Question: So i got this cool double 'WebCam' that connect to the mac from a single usb cable.
i can see that my mac recognized the cameras as i connect it. i write a little program from 'XCODE' that stream cam video to 'QTCaptureView' in to two QTCaptureViews left and right
'''
[ left cam view ] [ right cam view ]
'''
before i post some code i would like to tell that if i choose one of the cams to be streamed and the face time camera also (for example it could be any other cam instead of the cam that connected to the same port) i get both streamed at the same time.
but if i choose both camera to be projected only one will work.
it could be something that is impossible on the hardware level?
i would really like to hear some ideas.
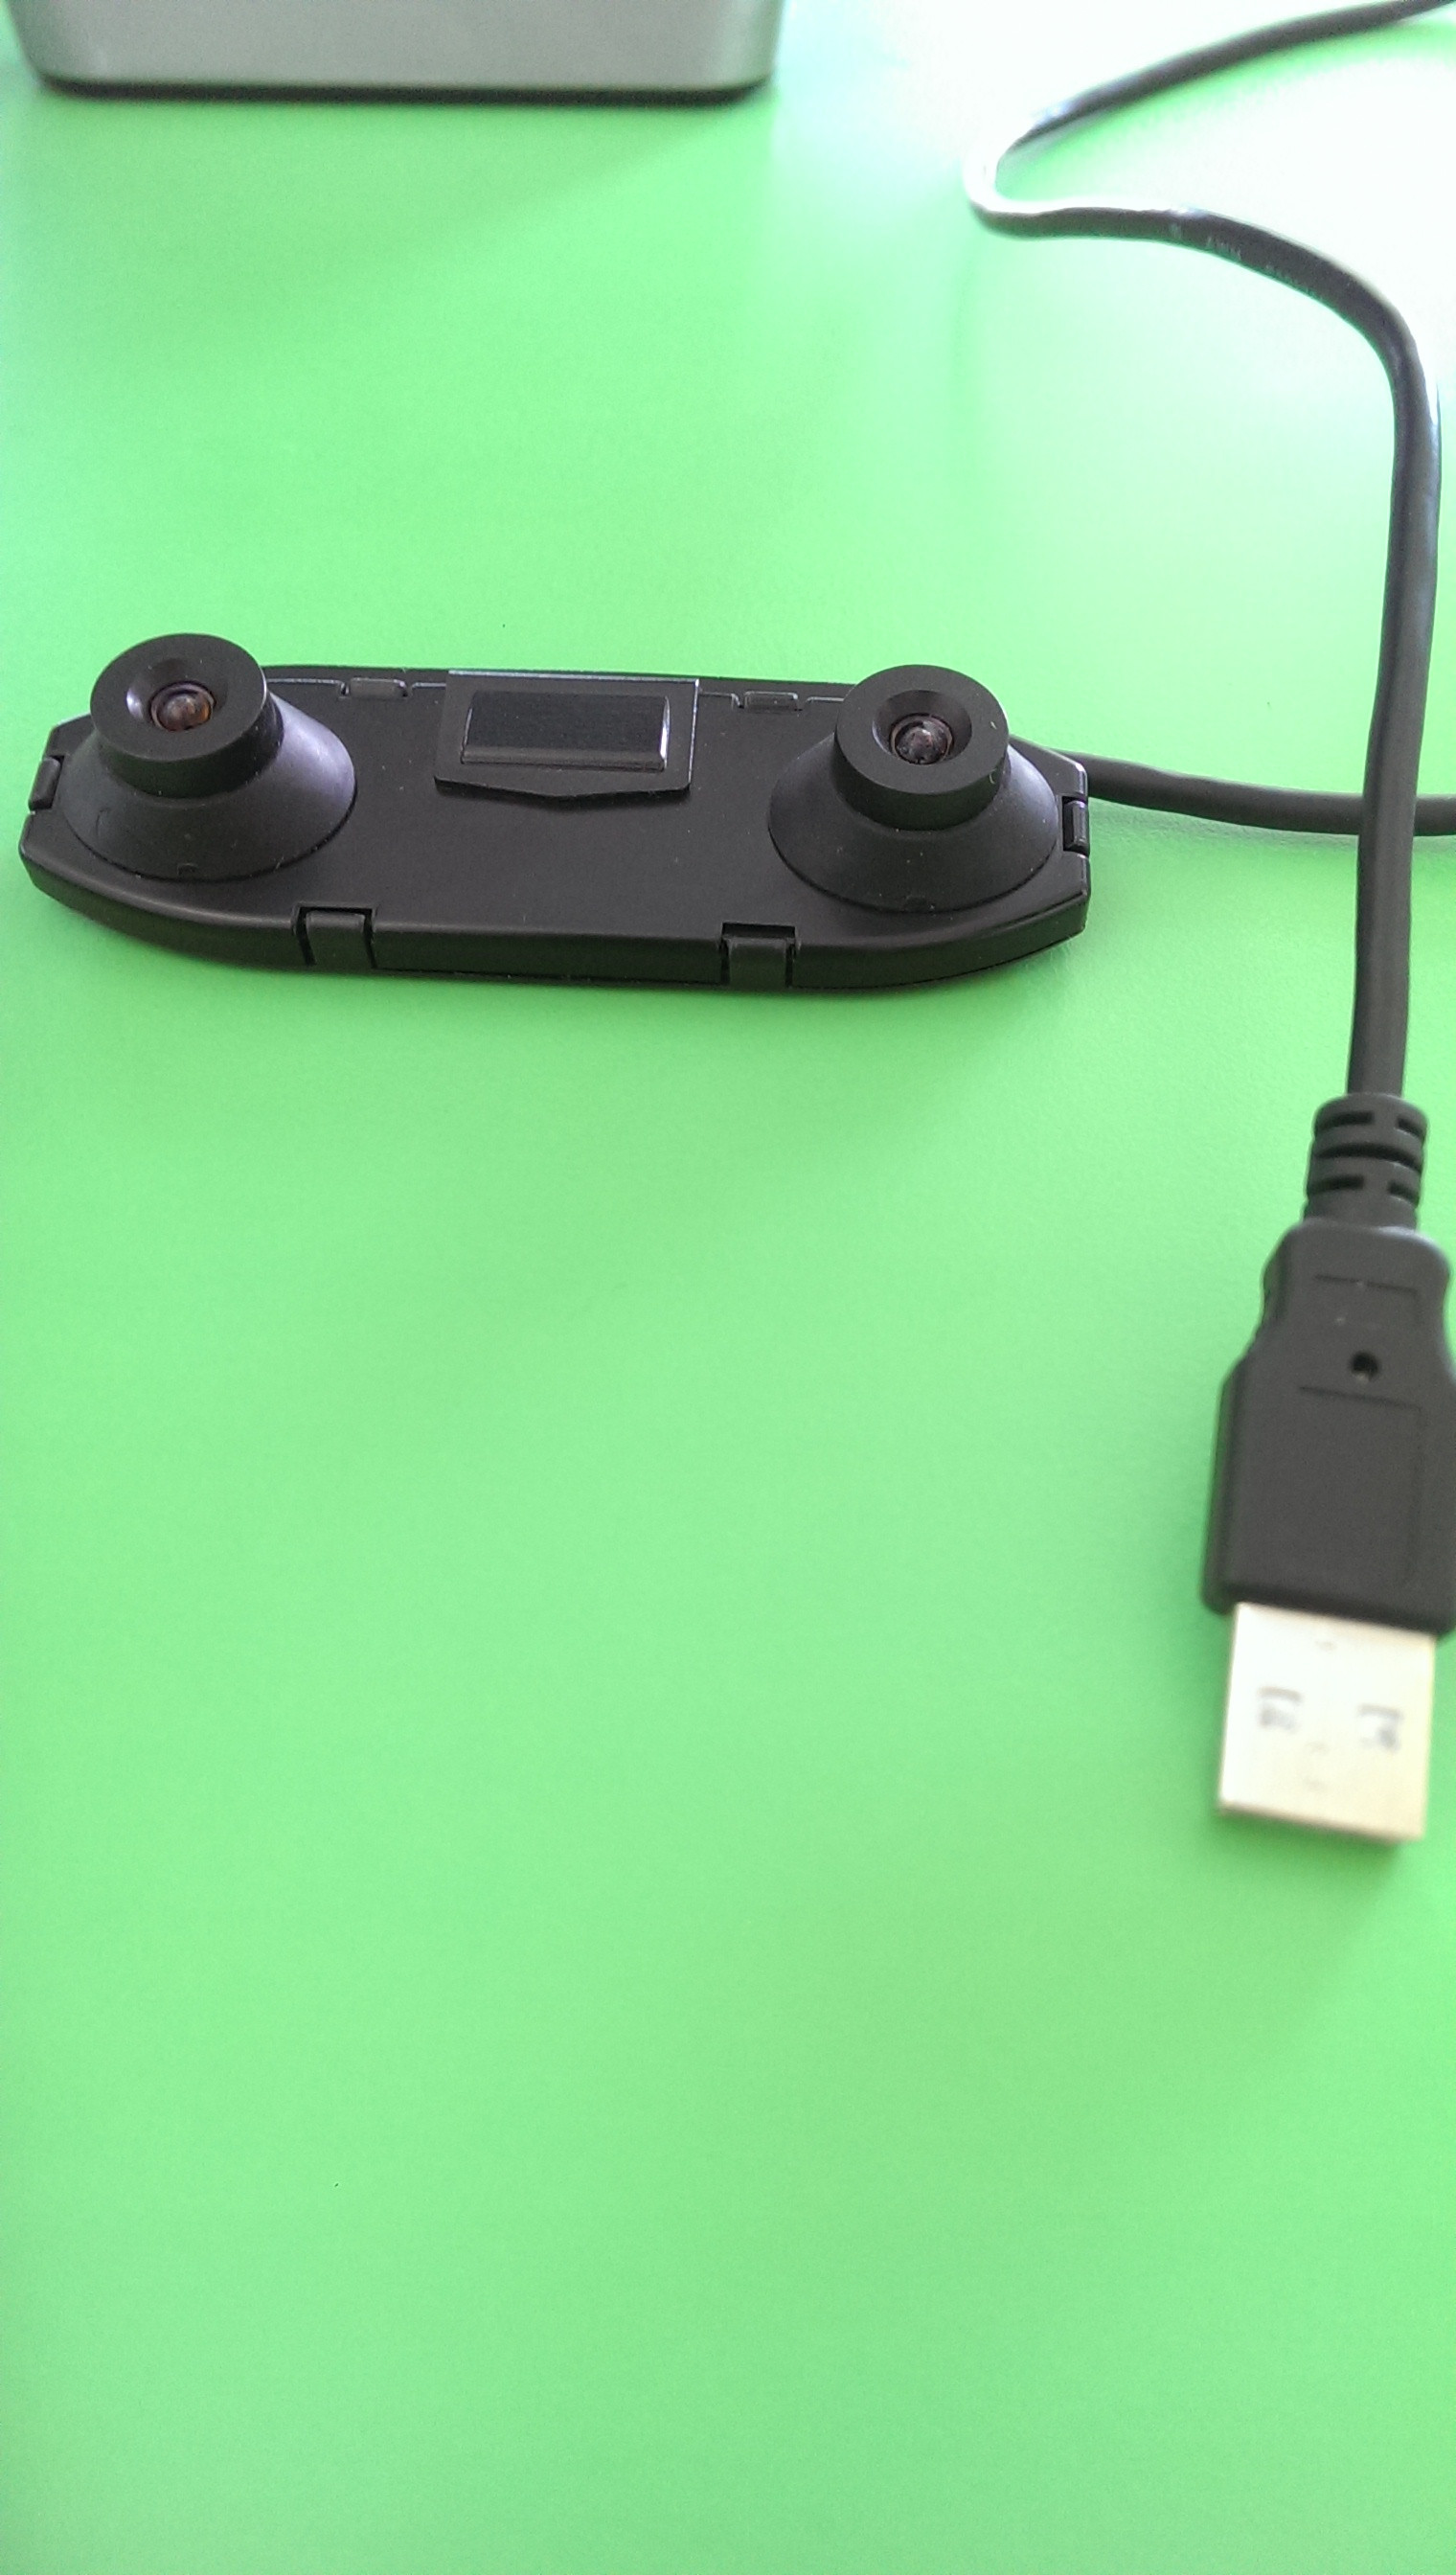
Answer: A simple solution is to use "Video Capture Sources" filter from <URL> where you should see two capture ports that can be rendered simultaneously.
A more advanced solution is to use OpenCV as follows:
'''
Mat Lframe,Rframe;
'''
For multi-head camera, use:
'''
VideoCapture cap(0); // open the default camera
if(cap.grab())
cap.retrieve(Lframe,0); cap.retrieve(Rframe,1);// get a new frame
'''
For two stereo cameras:
'''
VideoCapture capL(0),capR(1);
capL.grab();capR.grab();
capL.retrieve(Lframe); capR.retrieve(Rframe);// get a new frame
'''
See <URL> for more details.